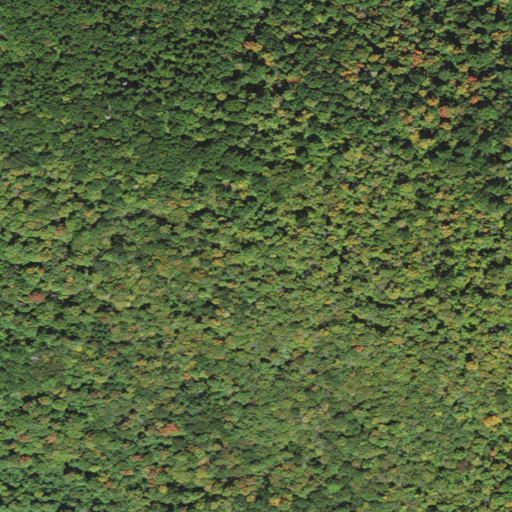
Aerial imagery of mountain in Vermont named The Gallop containing deciduous forest, evergreen forest, and mixed forest